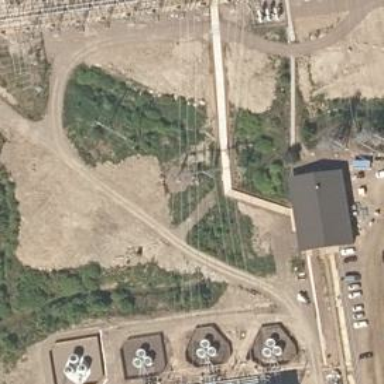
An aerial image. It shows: Power tower.